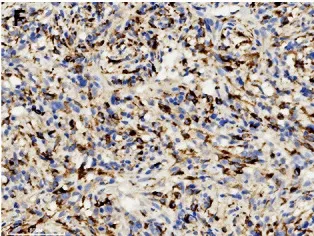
Atypical spindle cells. And CD68.
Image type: pathology (immunostaining)